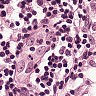
Metastatic tissue present: no